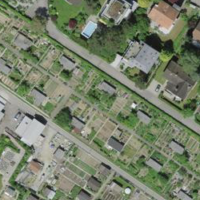
EUNIS habitat code: 53
Species observed at this site:
Ficus carica
Prunus padus